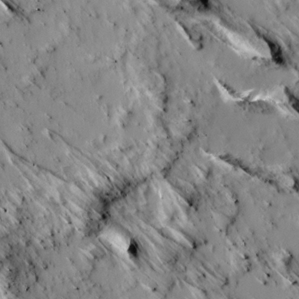
Label: non_frost